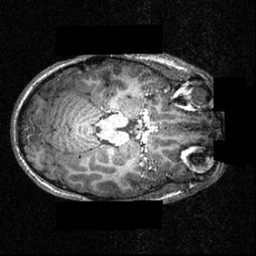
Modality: T1w
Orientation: axial
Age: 16
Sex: male
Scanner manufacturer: siemens
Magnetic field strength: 3.951 T
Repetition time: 1.5 s
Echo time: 0.00335 s